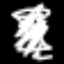
Label: hourglass